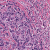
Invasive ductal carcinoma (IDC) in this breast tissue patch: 1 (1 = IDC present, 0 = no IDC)